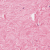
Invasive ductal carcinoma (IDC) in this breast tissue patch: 0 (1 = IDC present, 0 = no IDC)